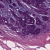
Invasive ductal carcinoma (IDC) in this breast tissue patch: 1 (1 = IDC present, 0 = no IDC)